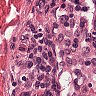
Metastatic tissue present: no